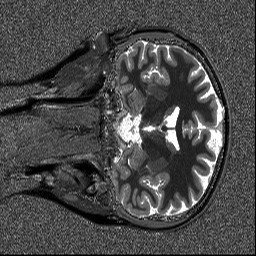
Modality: T1map
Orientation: coronal
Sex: female